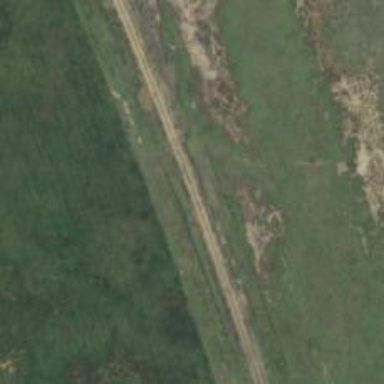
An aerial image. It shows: Abandoned standard gauge railway.